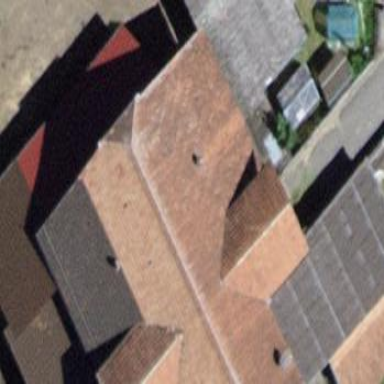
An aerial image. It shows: Barn.